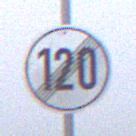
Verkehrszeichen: EndeGeschwindigkeit120
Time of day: MorningAfternoon
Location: Outdoor (RoadRail)
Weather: Overcast
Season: NotSpecified
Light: Natural